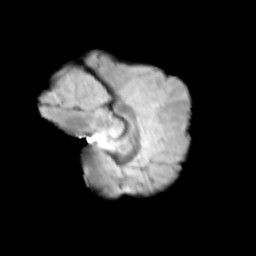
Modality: T2w
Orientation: sagittal
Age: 11
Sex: female
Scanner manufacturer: siemens
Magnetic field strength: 3 T
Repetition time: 3.8 s
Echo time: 0.07 s